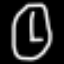
Label: clock